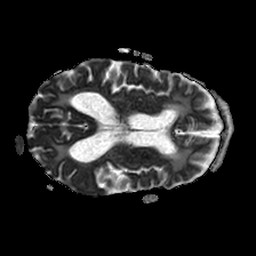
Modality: ADC
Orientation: axial
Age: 62
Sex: female
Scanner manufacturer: philips
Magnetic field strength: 1.5 T
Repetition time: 3.395 s
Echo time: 0.06922 s